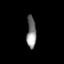
Tissue: lung
Cell type: Fibroblasts
Senescence score: 0.6753
Nuclear area (px): 294
Mean DAPI intensity: 130.507